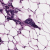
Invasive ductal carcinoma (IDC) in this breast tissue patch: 1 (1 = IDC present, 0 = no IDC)